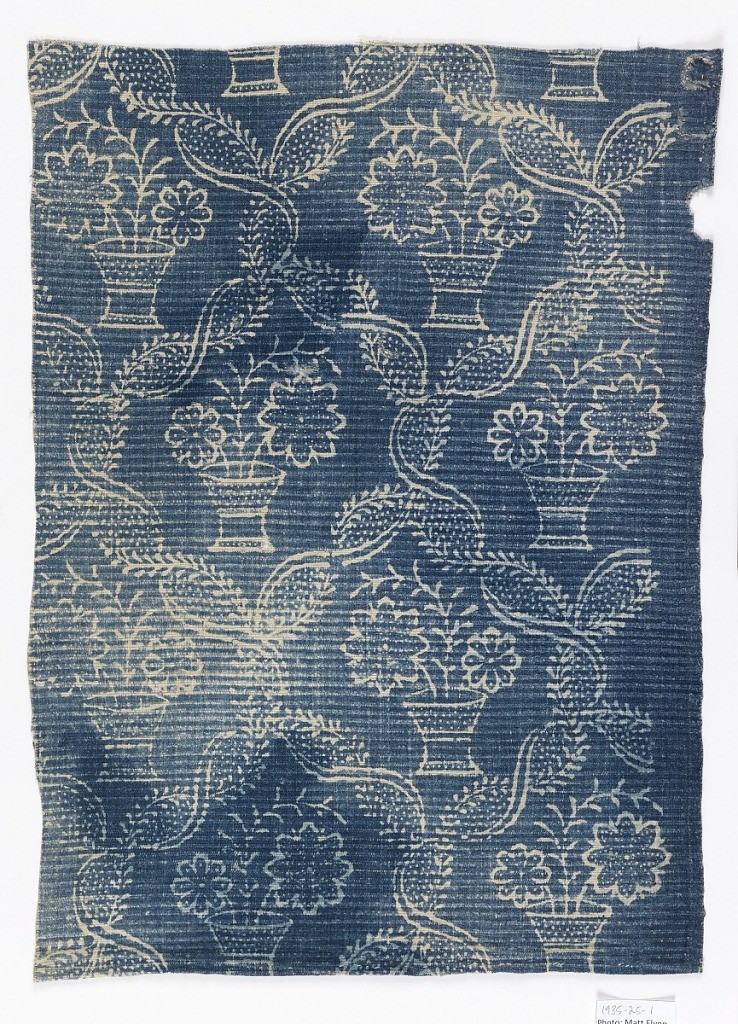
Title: Textile
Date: ca. 1770
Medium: cotton Technique: blue resist on plain weave
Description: Alternating rows of flowers in flowerpots enclosed within a framework of twisting sprigs and ribbons.